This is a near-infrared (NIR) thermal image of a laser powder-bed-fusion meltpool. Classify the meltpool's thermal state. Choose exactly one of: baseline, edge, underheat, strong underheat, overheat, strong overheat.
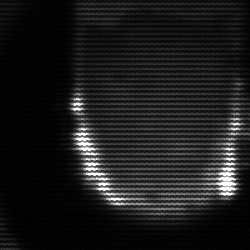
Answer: baseline